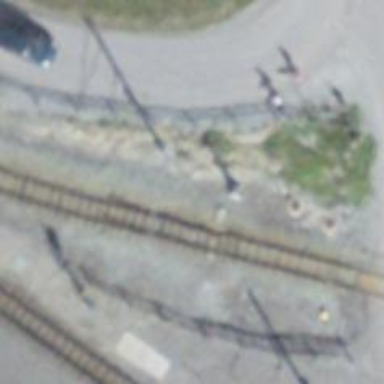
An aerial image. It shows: Railway signal.